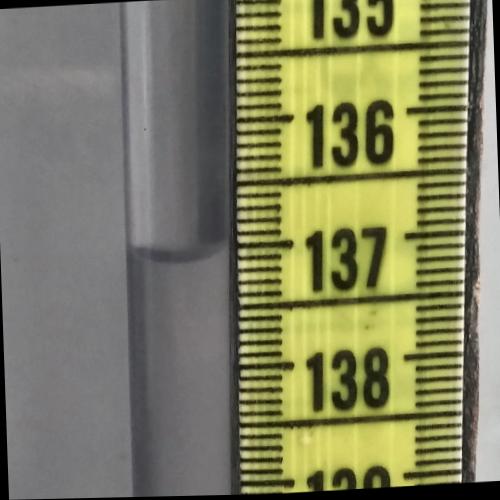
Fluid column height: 137.1 cm